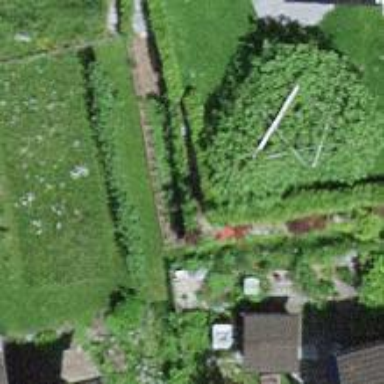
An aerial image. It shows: Hedge barrier.